Question: I'm using onsen ui to build a phonegap mobile app. Toolbar line-height is set to the size of toolbar so that the inner elements are vertically centered and text-align to center. It is working perfectly fine in browser but not on a physical device.
'''
.navigation-bar {
font-family: 'Helvetica Neue', Helvetica, Arial, 'Lucida Grande', sans-serif;
-webkit-font-smoothing: antialiased;
-moz-osx-font-smoothing: grayscale;
font-weight: 300;
font-size: 14px;
-webkit-box-sizing: border-box;
-moz-box-sizing: border-box;
box-sizing: border-box;
-webkit-background-clip: padding-box;
background-clip: padding-box;
white-space: nowrap;
overflow: hidden;
word-spacing: 0;
padding: 0;
margin: 0;
font: inherit;
color: inherit;
background: transparent;
border: none;
line-height: normal;
cursor: default;
-webkit-user-select: none;
-moz-user-select: none;
-ms-user-select: none;
user-select: none;
z-index: 2;
display: block;
height: 44px;
padding-left: 0;
padding-right: 0;
background: rgba(56,56,56,0.97);
color: #dbd8d8;
-webkit-box-shadow: none;
box-shadow: none;
border-bottom: 1px solid #ddd;
font-weight: 400;
width: 100%;
white-space: nowrap;
overflow: visible;
border-bottom: none;
}
ons-toolbar ~ .page__content {
top: 44px;
}
.navigation-bar__left {
max-width: 44%;
width: 27%;
text-align: left;
height: 100%;
line-height: 44px;
}
.navigation-bar__title {
height: 100%;
line-height: 44px;
font-weight: bold;
color: #dbd8d8;
margin: 0;
padding: 0;
overflow: visible;
}
.navigation-bar__right {
max-width: 50%;
width: 27%;
text-align: right;
height: 100%;
line-height: 50px;
}
'''
Here is screenshot of app in a physical device.

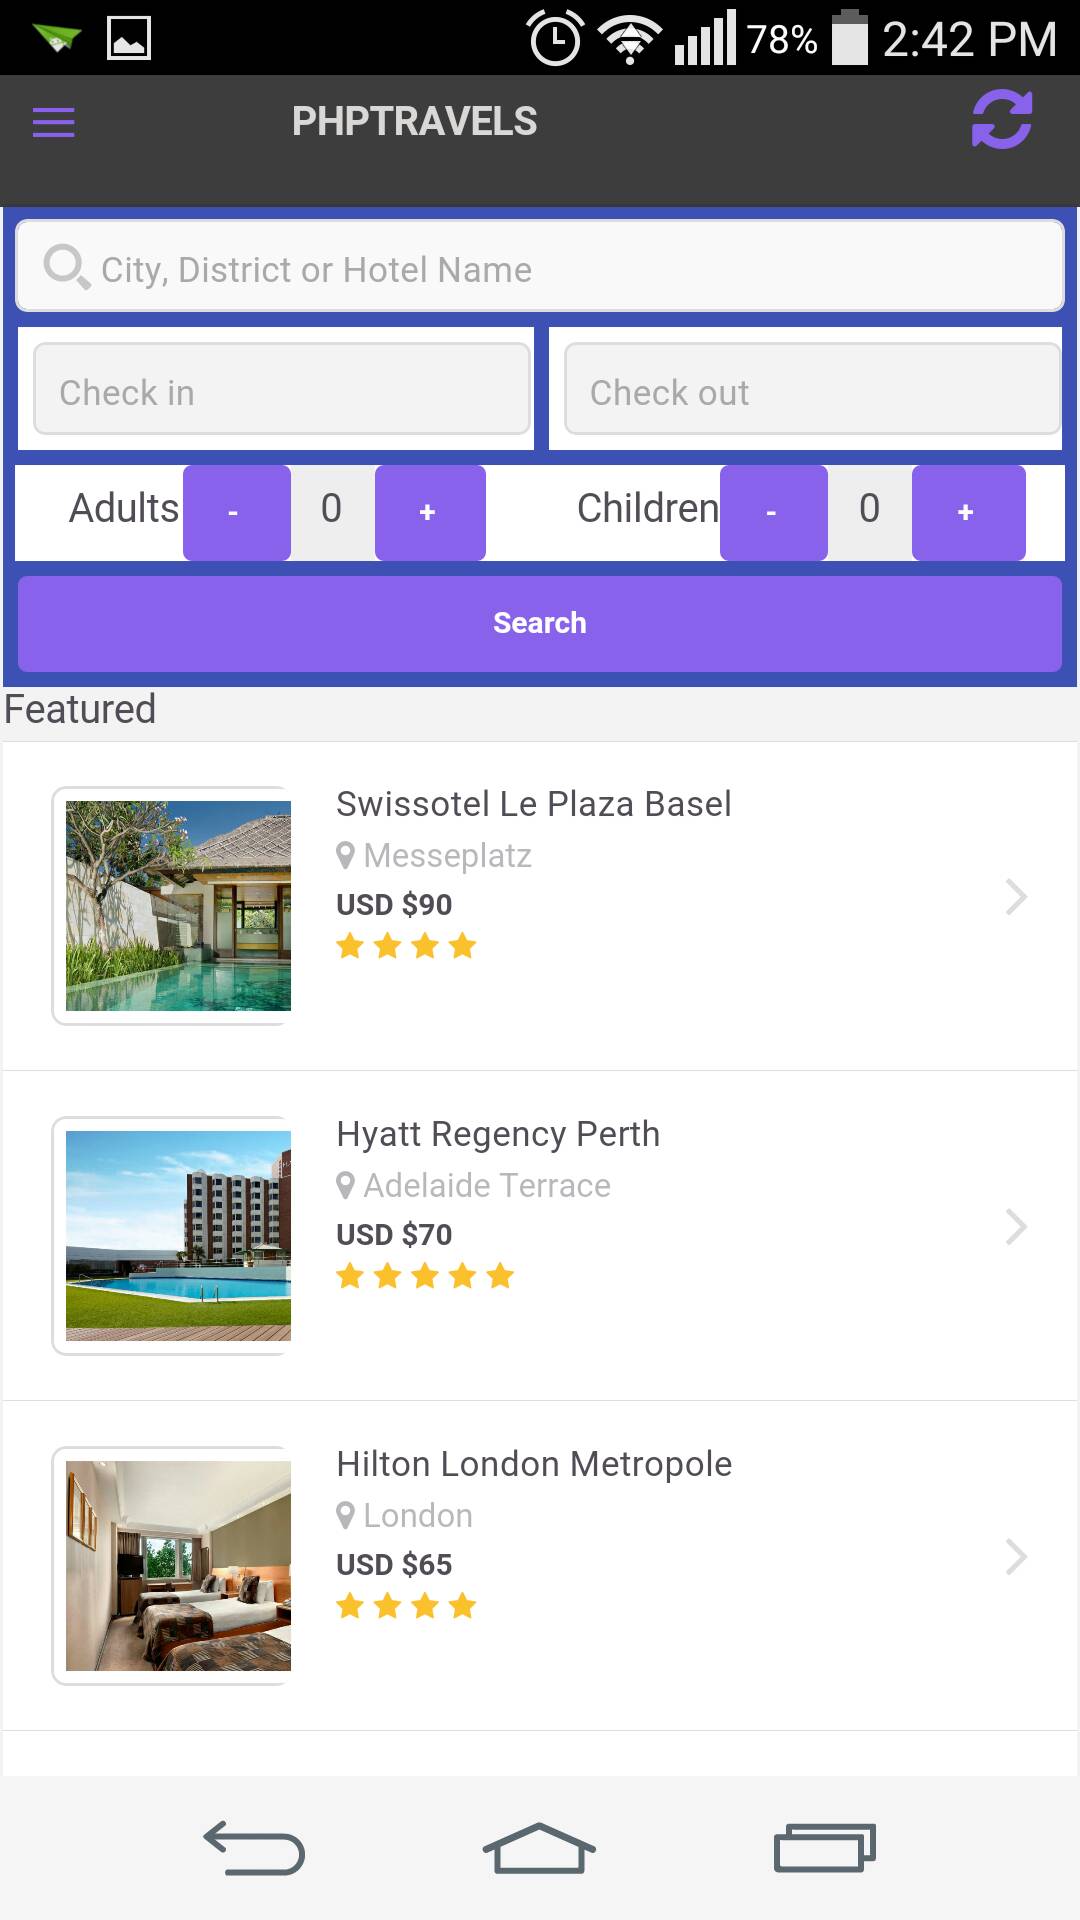
Answer: That problem is only specific to my LG G2 running Lollipop. Tested on two more devices, working fine.